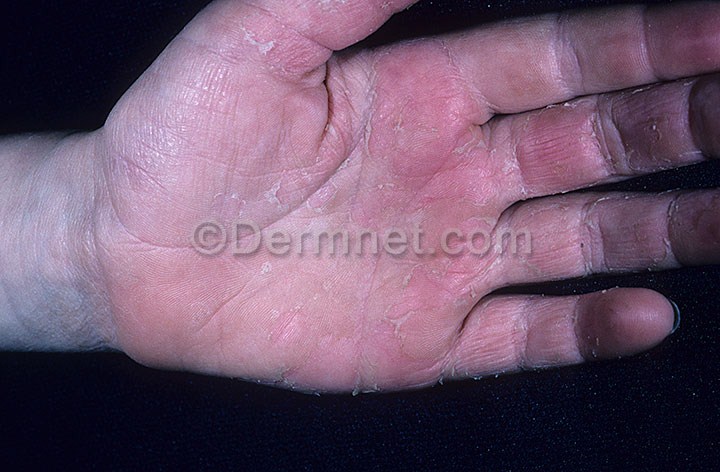
Disease: Exanthems and Drug Eruptions